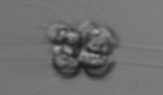
Label: Leptocylindrus_mediterraneus